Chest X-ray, AP view. Patient: 28 years old, sex M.
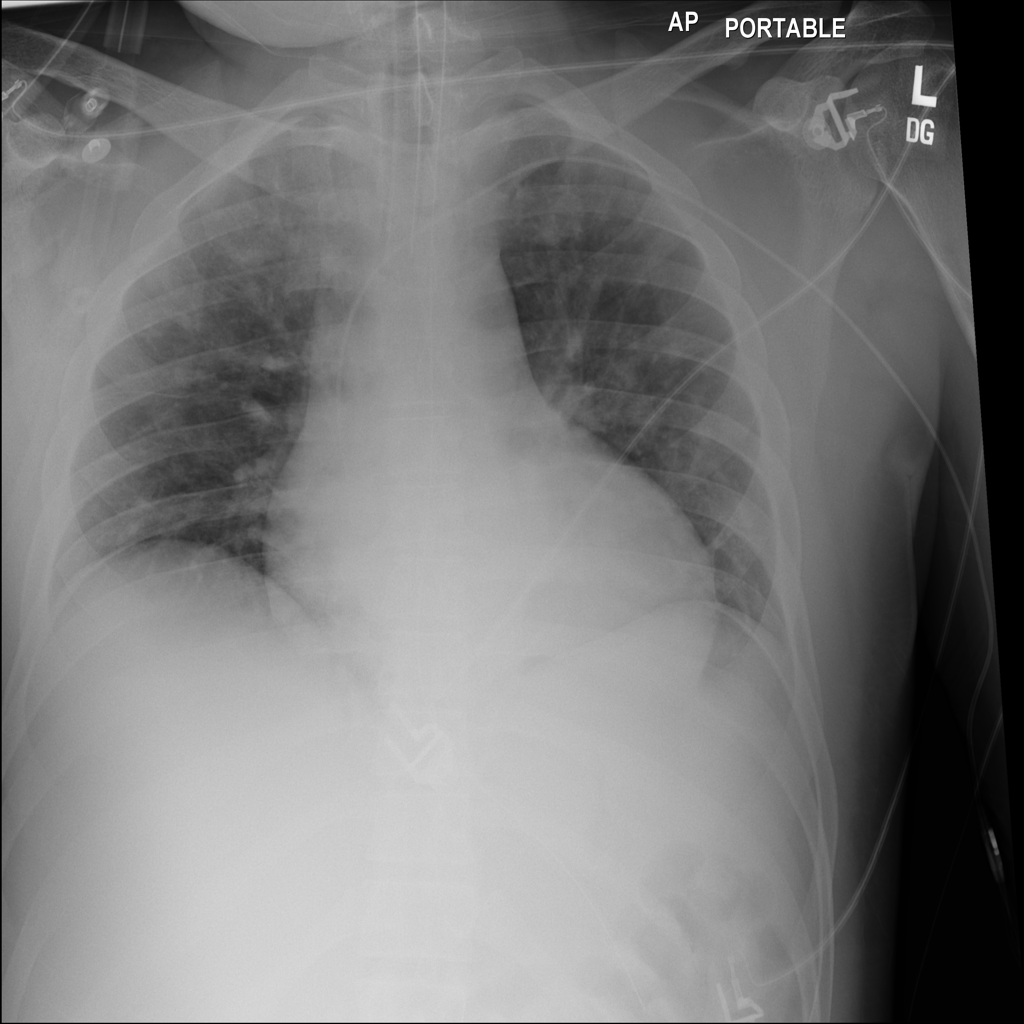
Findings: Edema